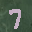
Label: 7